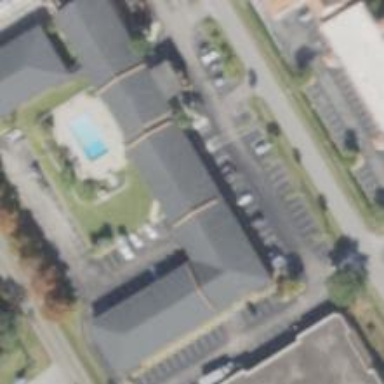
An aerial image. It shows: Motel building.